Interaction volume radius: 5 \u00c5
Interaction volume height: 20 \u00c5
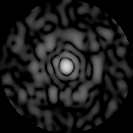
Disorder parameter: 0.8449